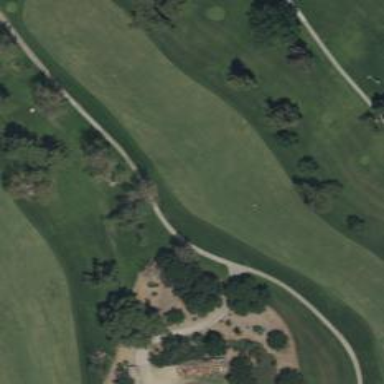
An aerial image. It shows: Path for both road and golf.